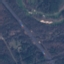
Land use / land cover: Highway